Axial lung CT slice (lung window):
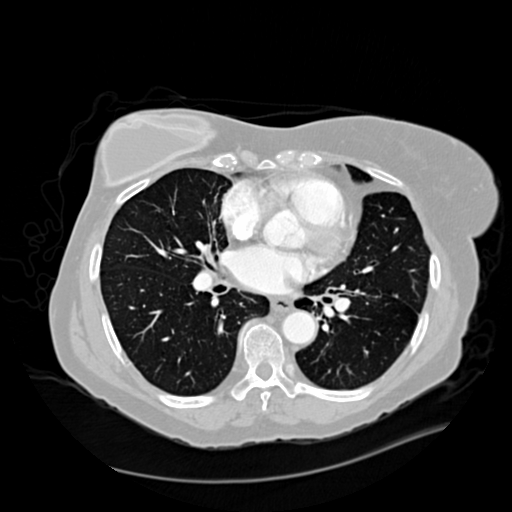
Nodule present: no